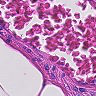
Metastatic tissue present: no